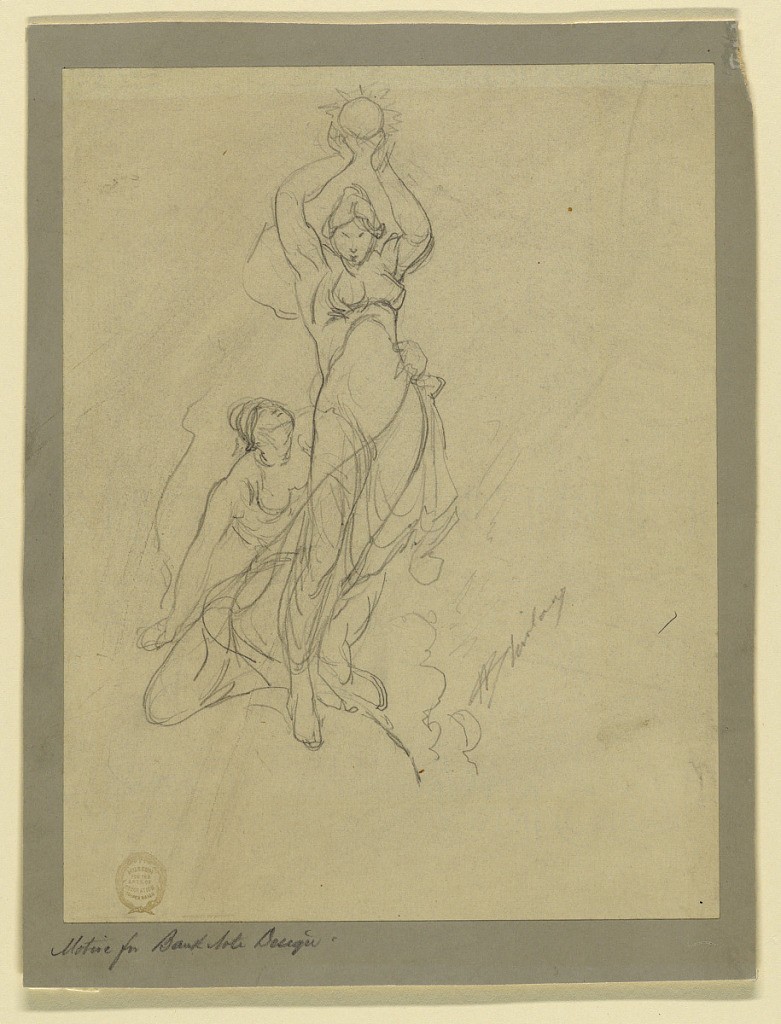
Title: Motif for Bank Note Design
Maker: Walter Shirlaw, American, b. Scotland, 1838–1909
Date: ca. 1895
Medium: Graphite on paper
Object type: Drawing
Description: A group of two women. A standing woman shown from the front raising a sun with both hands. A woman who kneels, at left, behind her, holds a thread or a vine in front of the lower part of her body.